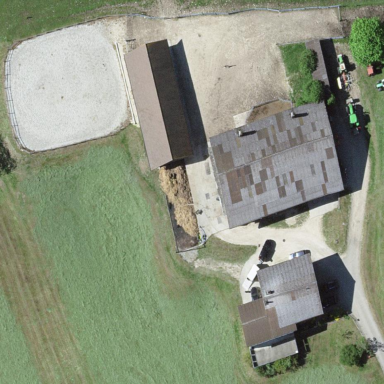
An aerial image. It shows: Farmyard area.